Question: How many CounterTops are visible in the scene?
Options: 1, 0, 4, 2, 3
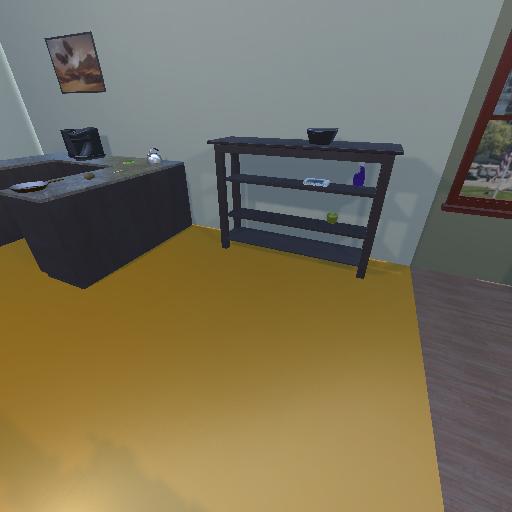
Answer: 1